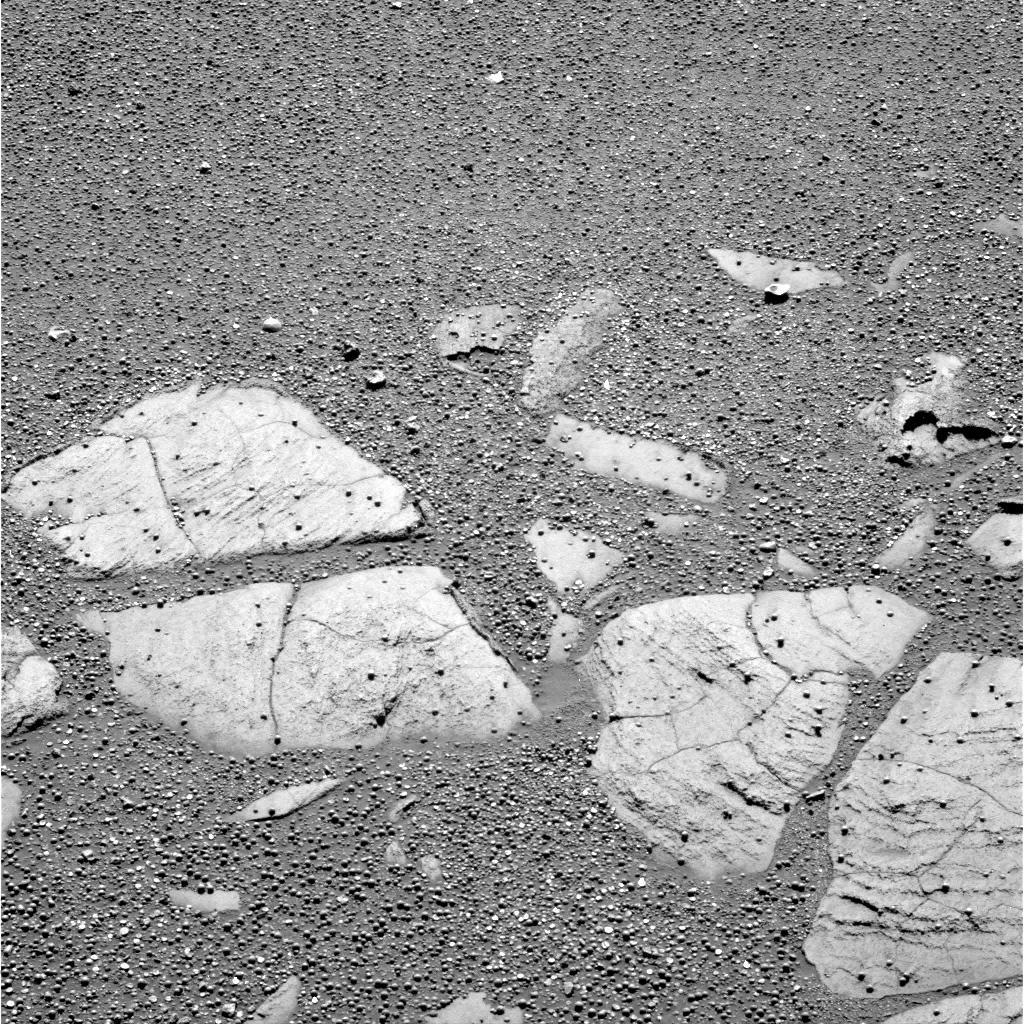
Terrain classes present: Bedrock, Gravel / Sand / Soil, Shadow